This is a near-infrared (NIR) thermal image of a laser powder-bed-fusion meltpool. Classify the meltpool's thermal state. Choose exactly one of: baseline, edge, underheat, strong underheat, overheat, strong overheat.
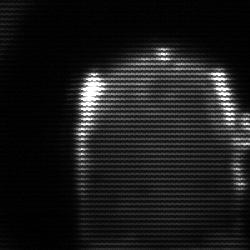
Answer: baseline